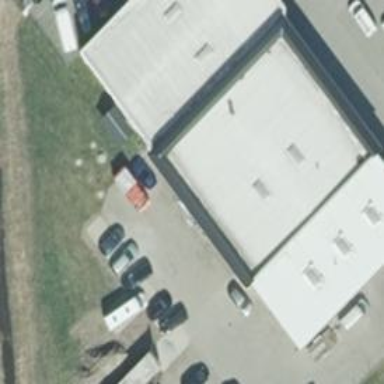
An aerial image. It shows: Commercial building housing car shop.